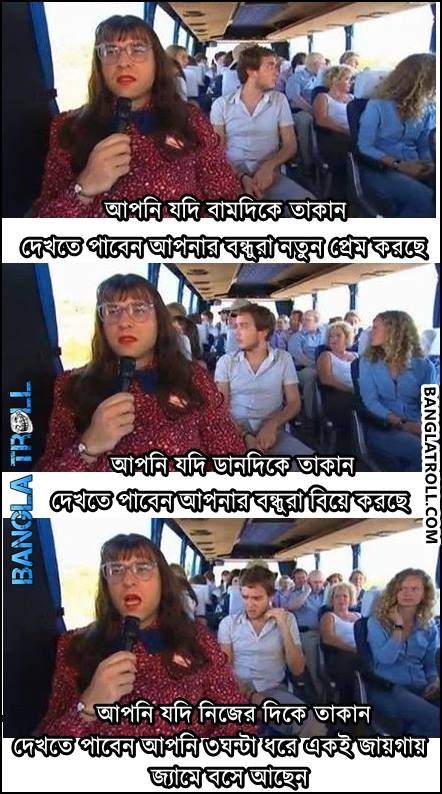
Text: আপনি যদি বামদিকে তাকান দেখতে পাবেন আপনার বন্ধুরা নতুন প্রেম করছে আপনি যদি ডানদিকে তাকান দেখতে পাবেন আপনার বন্ধুরা বিয়ে করছে আর আপনি যদি নিজের দিকে তাকান দেখতে পাবেন আপনি ৩ ঘণ্টা ধরে একই জায়গায় জ্যামে বসে আছেন
Label: Non Hate